Question: Is there any easy way to let a disclosure button points left and right instead of up and down?

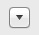
Answer: Create your own graphic and rotate the image.